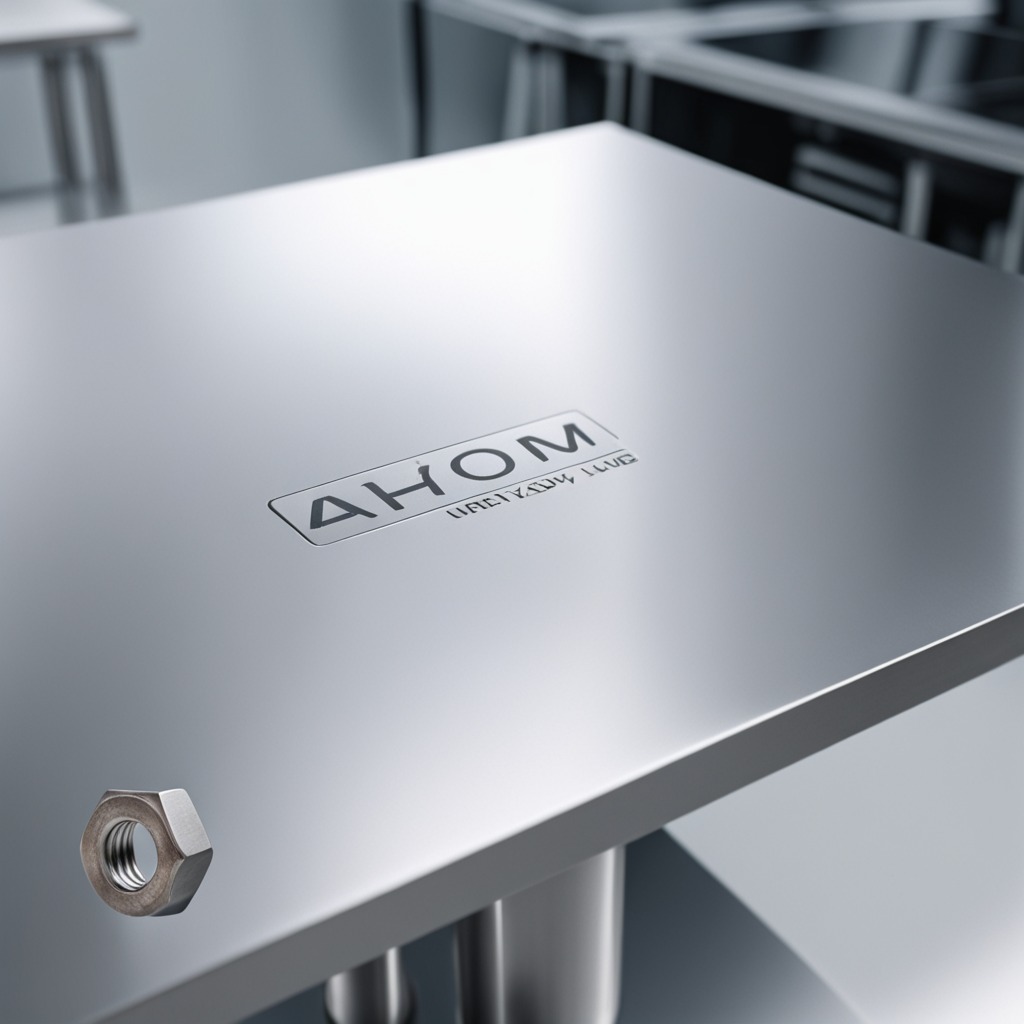
A metal nut lies on the stainless steel table in a high-end prototyping lab.